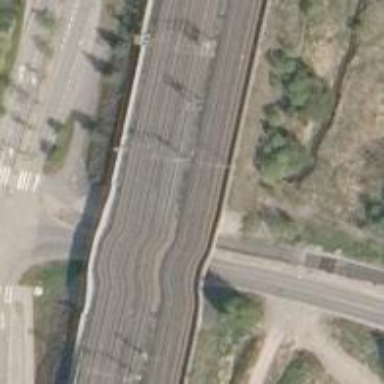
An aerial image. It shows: Bridge with continuous railway tracks that are electrified through contact line.